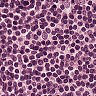
Metastatic tissue present: no